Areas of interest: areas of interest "Hou Beiren Art Museum"
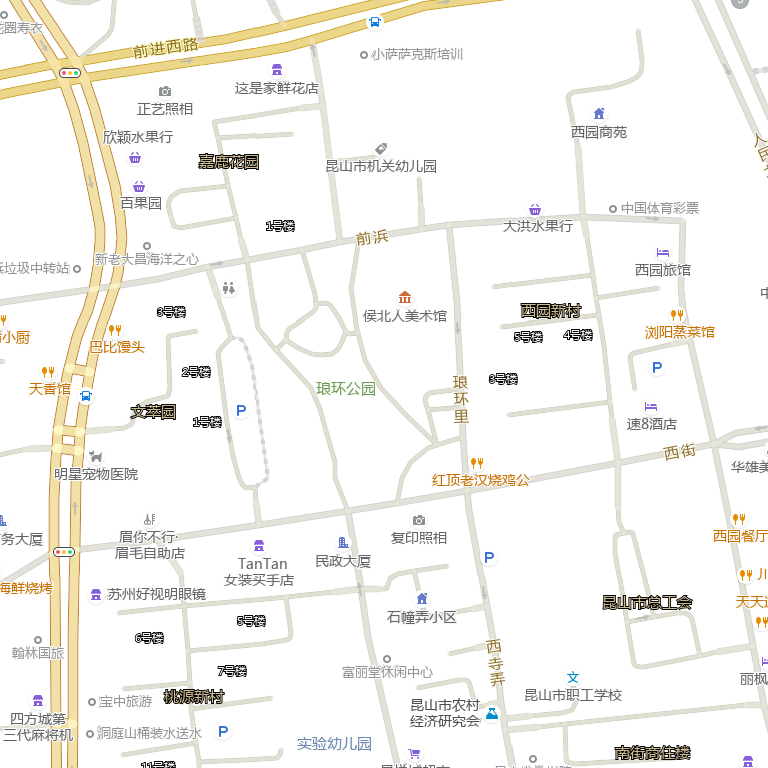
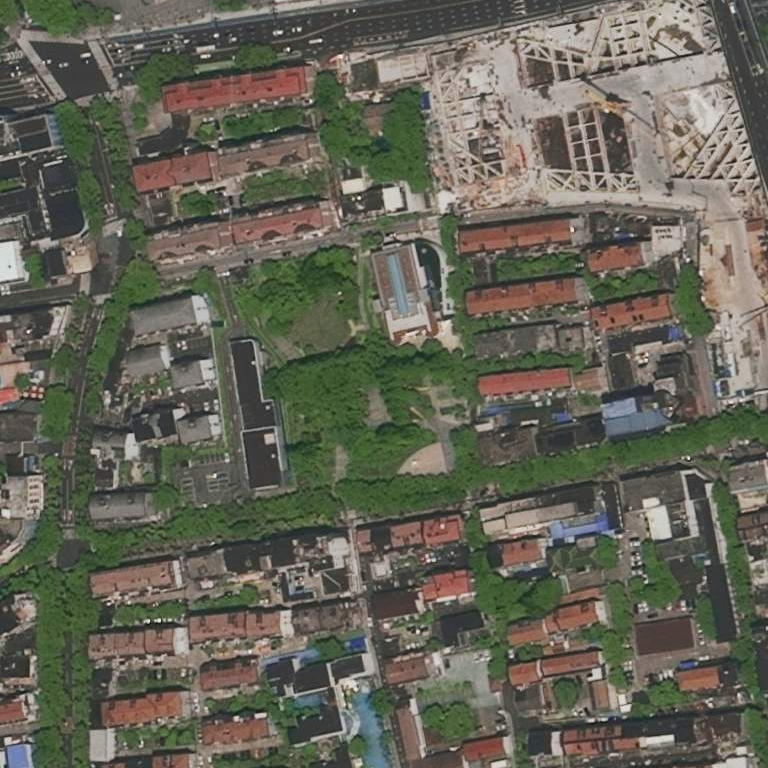